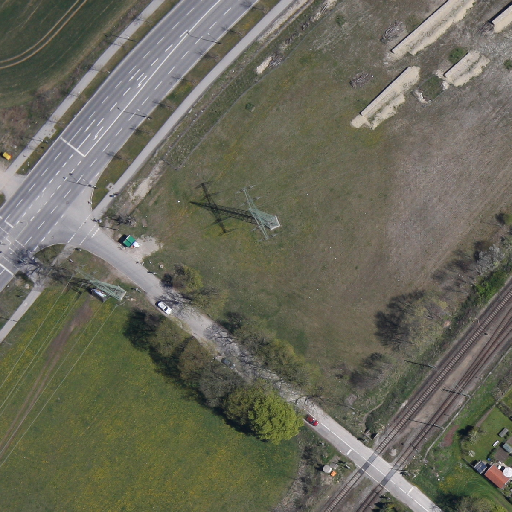
Referring expression: road